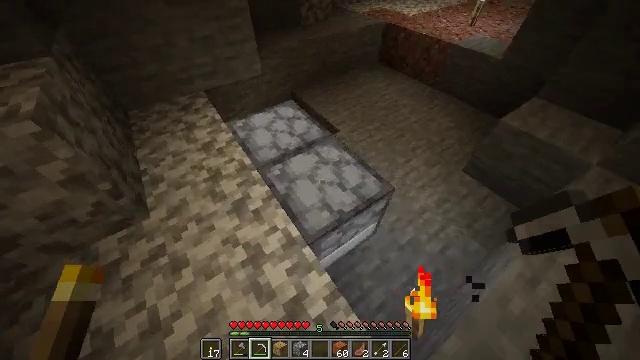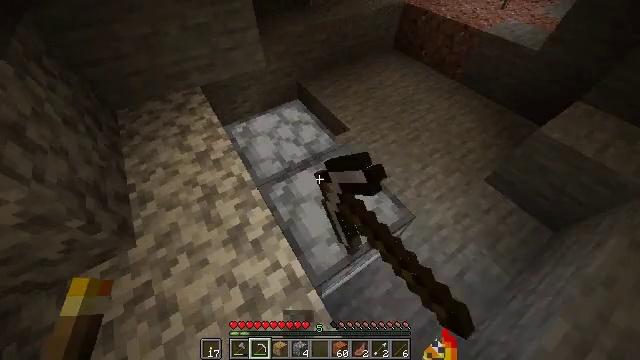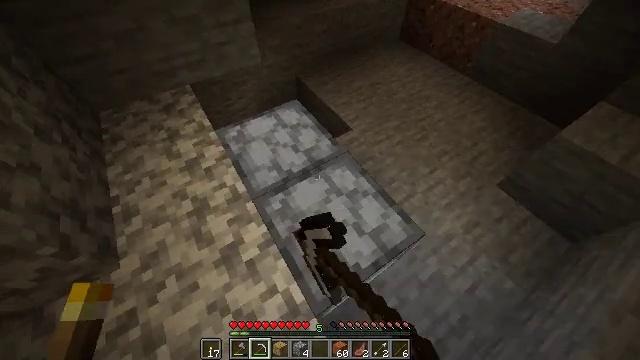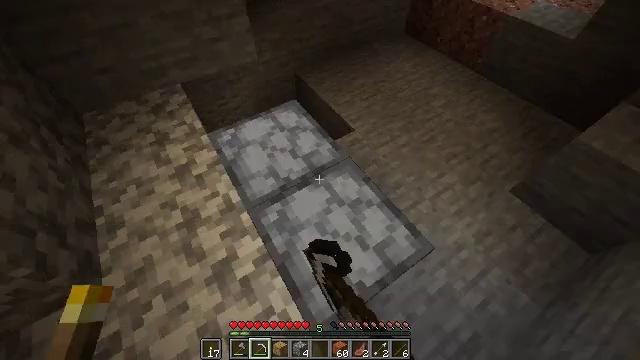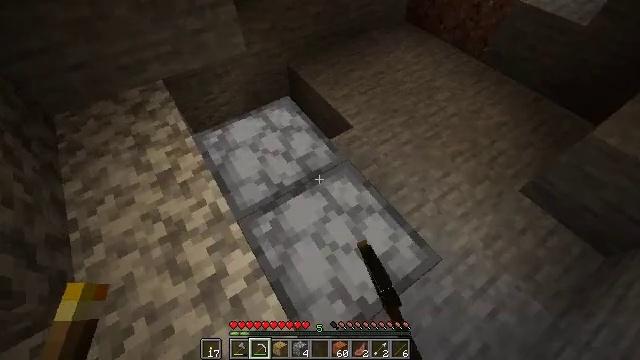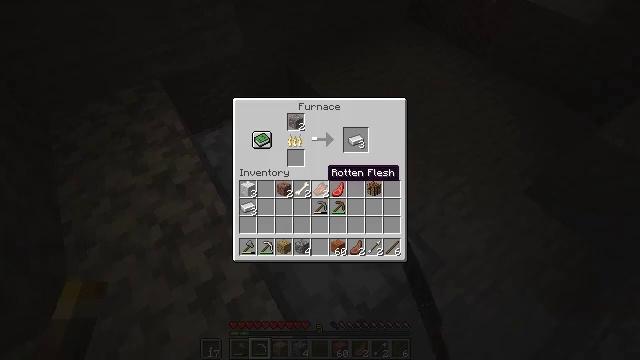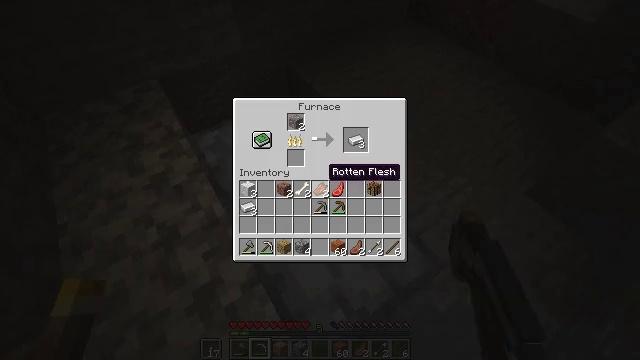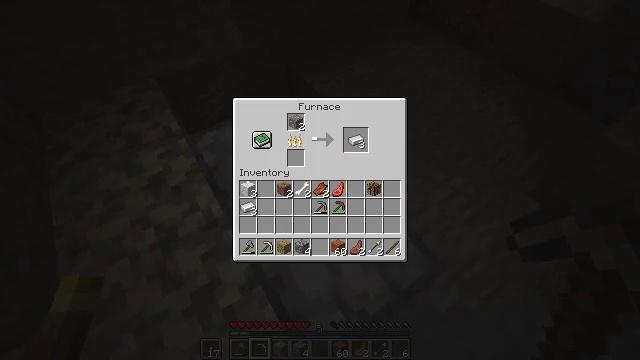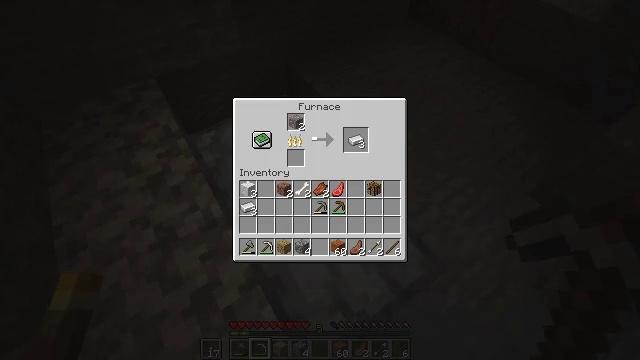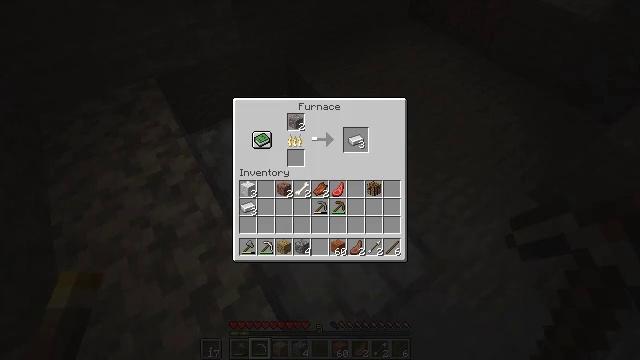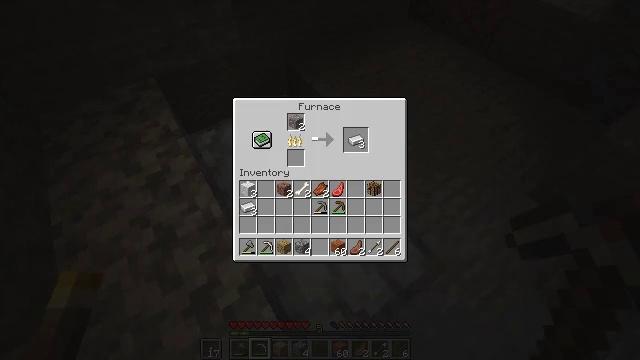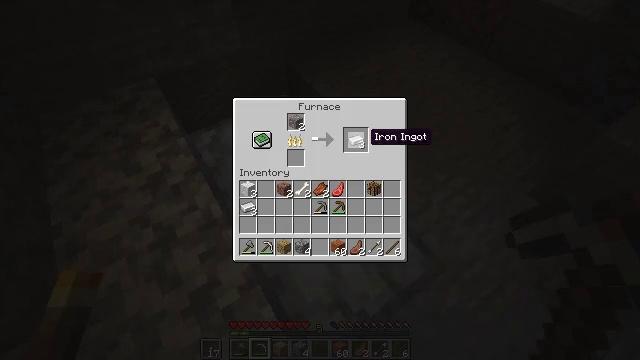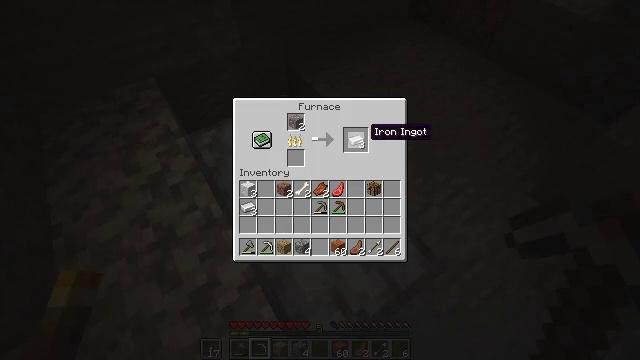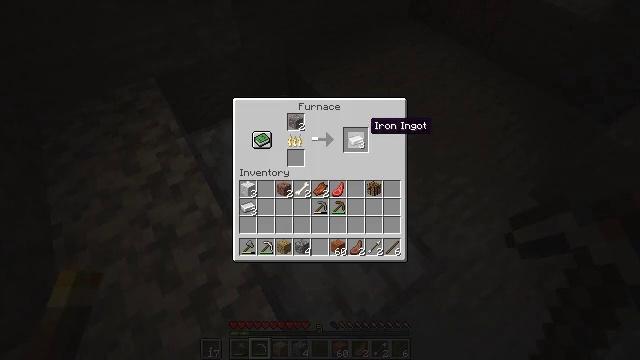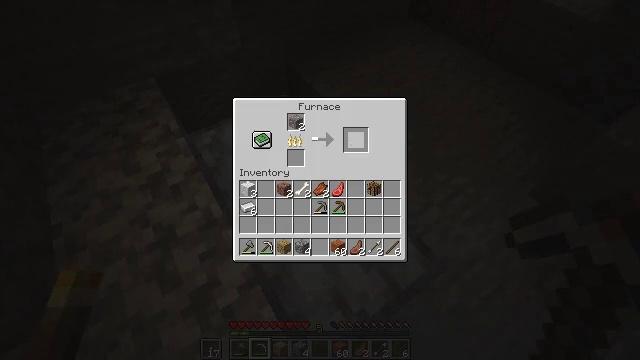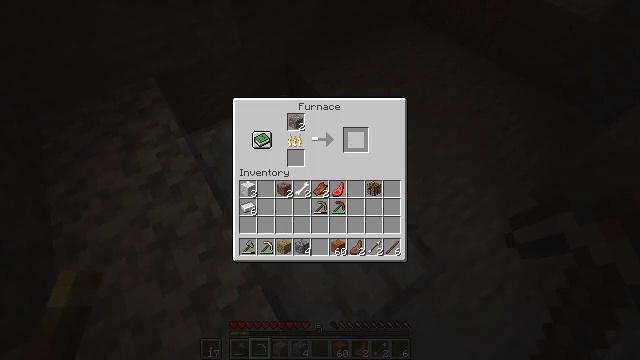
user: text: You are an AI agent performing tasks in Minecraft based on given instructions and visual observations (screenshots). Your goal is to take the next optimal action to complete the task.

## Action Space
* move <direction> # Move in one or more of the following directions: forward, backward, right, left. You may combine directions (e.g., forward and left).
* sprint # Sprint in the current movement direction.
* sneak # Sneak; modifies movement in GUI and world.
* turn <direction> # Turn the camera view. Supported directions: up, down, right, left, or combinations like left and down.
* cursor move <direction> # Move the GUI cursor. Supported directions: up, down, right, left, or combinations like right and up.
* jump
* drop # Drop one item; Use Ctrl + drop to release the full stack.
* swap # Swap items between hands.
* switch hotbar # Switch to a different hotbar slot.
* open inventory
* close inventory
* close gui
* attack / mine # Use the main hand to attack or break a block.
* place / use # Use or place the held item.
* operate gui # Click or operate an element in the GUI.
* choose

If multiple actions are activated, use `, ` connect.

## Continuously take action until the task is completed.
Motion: motion action
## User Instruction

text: Obtain an iron ingot from the furnace.
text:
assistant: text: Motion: turn left and down, use / place
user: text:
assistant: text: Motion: turn down, use / place
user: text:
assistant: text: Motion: use / place
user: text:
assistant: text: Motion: turn right
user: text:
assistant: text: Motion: open gui
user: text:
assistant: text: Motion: no_op
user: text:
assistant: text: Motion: cursor move right
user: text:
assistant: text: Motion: cursor move right and up
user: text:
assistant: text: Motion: cursor move up
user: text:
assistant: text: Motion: sneak
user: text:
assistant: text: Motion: sneak, cursor move up
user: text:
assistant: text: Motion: sneak
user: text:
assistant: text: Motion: sneak
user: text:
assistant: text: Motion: sneak, operate gui
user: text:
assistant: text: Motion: sneak, operate gui
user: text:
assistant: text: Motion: sneak, operate gui
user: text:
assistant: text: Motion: sneak, operate gui
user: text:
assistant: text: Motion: sneak
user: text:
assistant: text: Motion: sneak